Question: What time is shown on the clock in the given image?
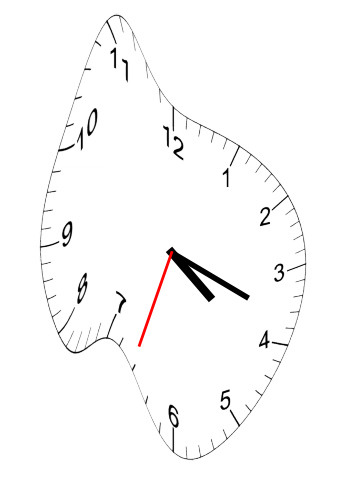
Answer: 04:18:33